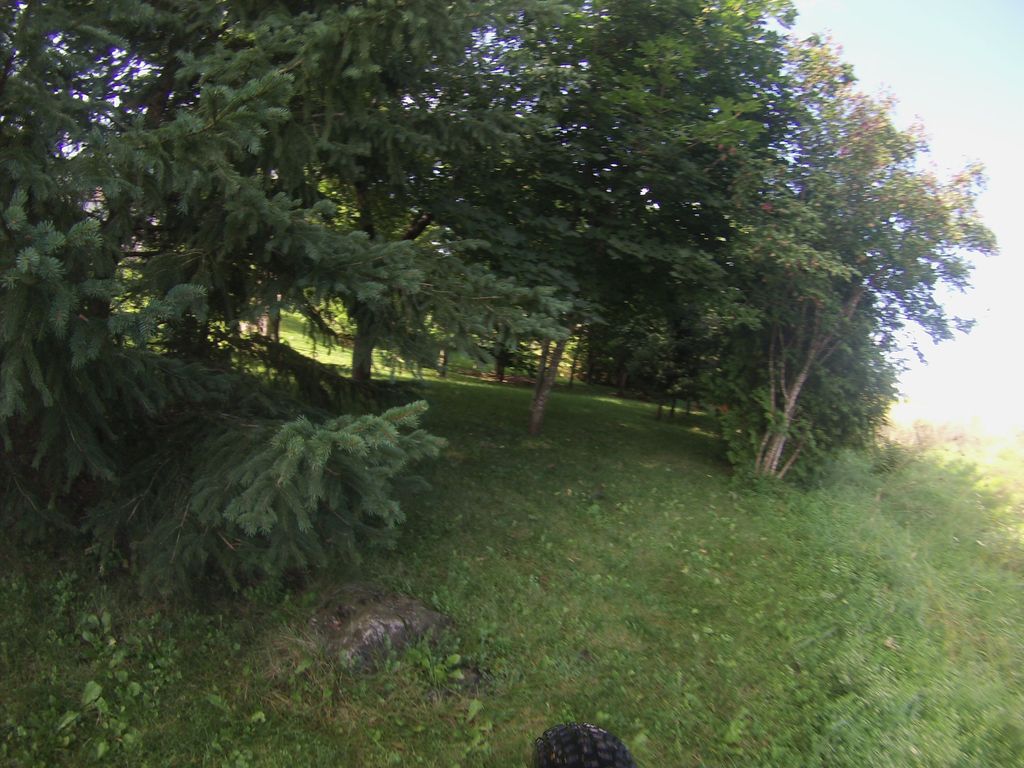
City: ottawa-gatineau